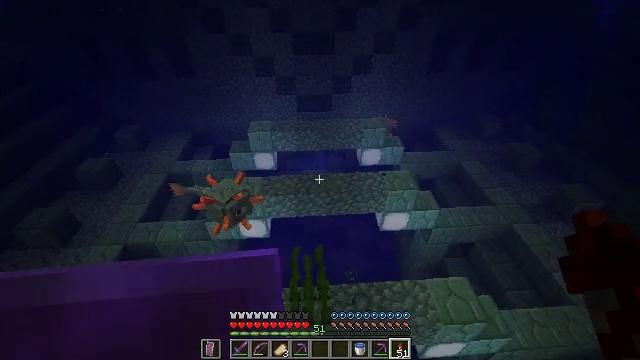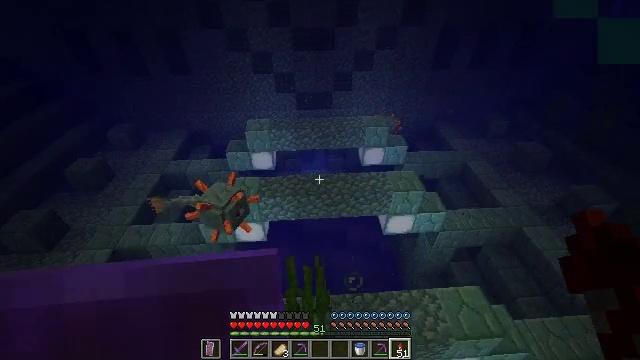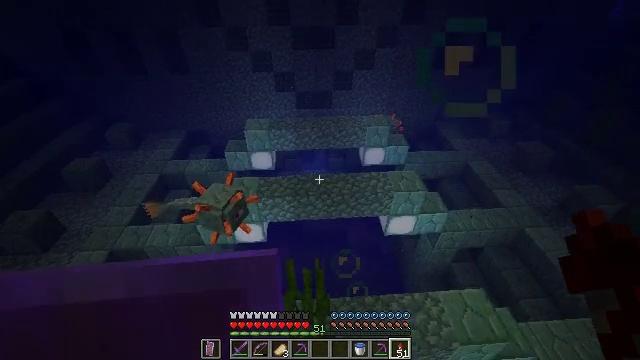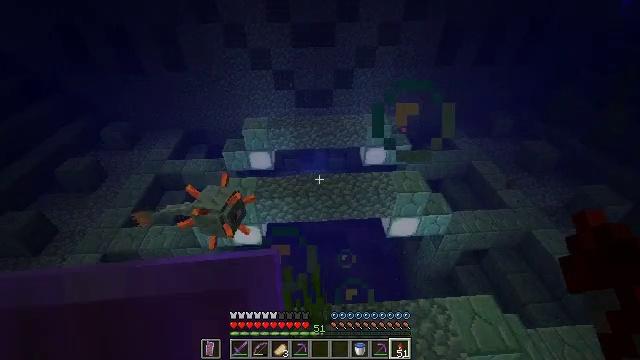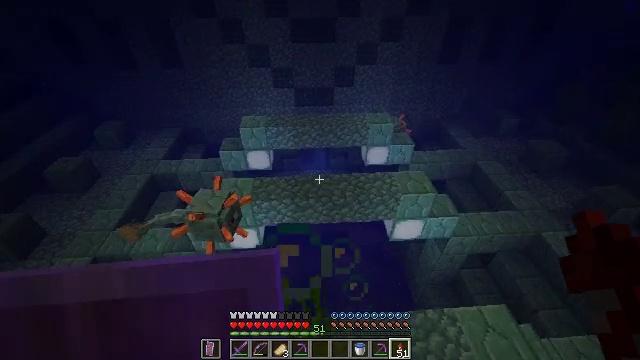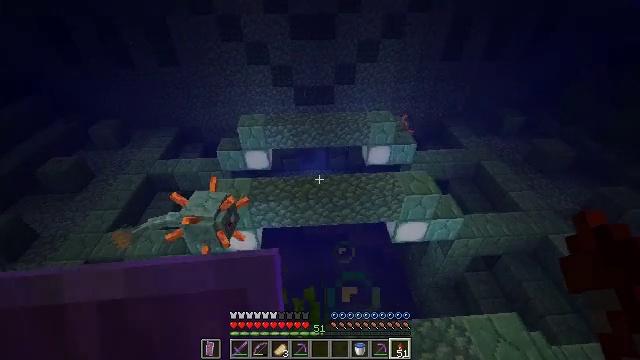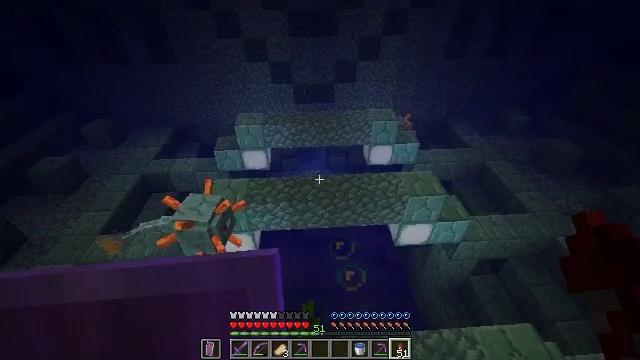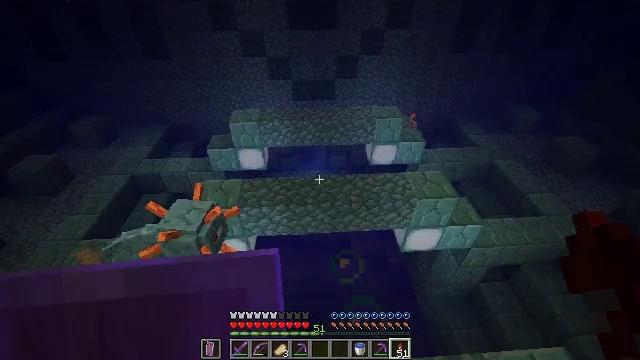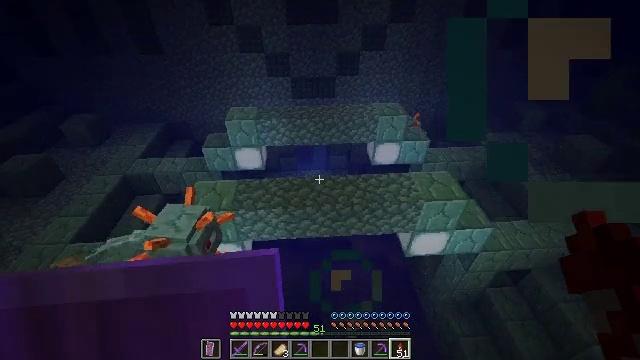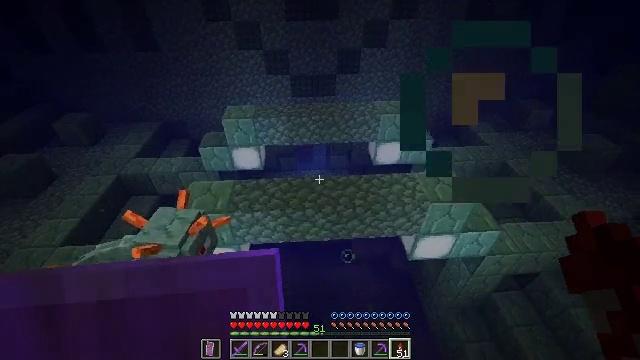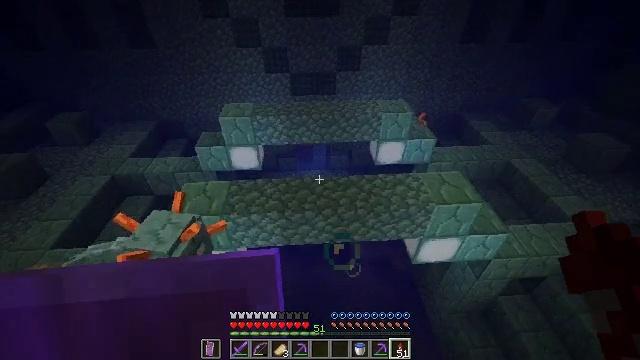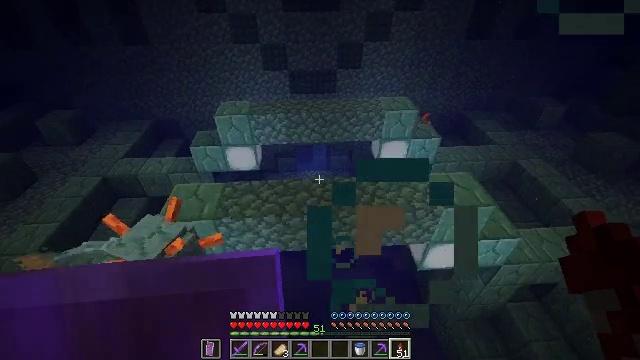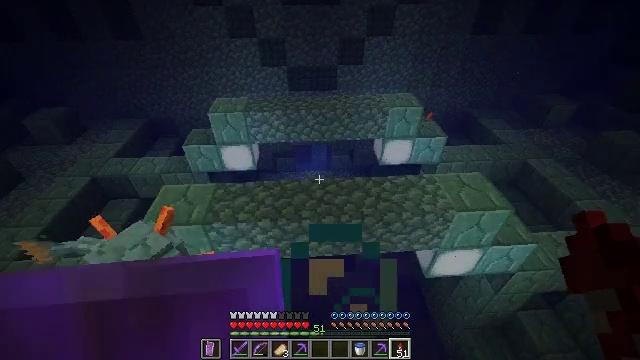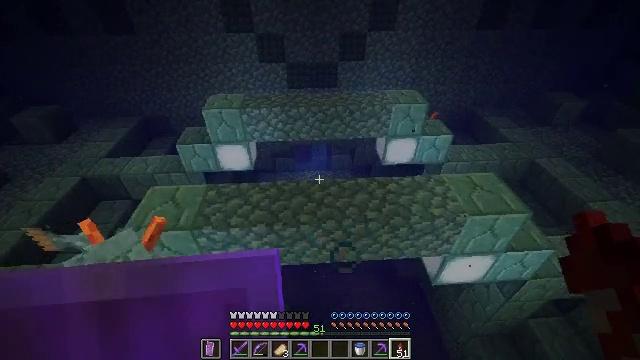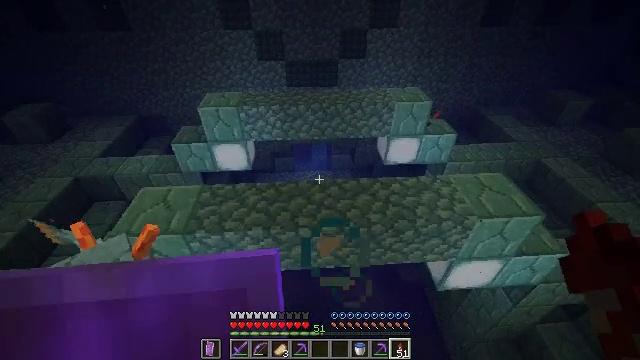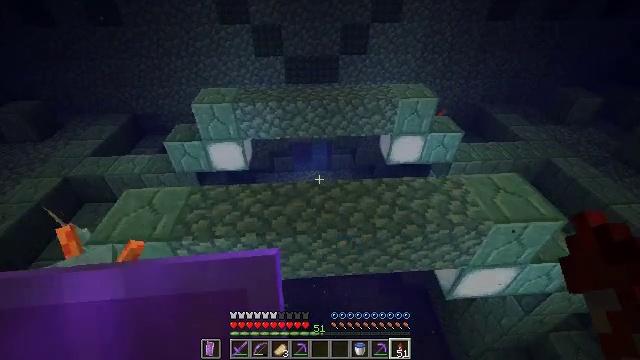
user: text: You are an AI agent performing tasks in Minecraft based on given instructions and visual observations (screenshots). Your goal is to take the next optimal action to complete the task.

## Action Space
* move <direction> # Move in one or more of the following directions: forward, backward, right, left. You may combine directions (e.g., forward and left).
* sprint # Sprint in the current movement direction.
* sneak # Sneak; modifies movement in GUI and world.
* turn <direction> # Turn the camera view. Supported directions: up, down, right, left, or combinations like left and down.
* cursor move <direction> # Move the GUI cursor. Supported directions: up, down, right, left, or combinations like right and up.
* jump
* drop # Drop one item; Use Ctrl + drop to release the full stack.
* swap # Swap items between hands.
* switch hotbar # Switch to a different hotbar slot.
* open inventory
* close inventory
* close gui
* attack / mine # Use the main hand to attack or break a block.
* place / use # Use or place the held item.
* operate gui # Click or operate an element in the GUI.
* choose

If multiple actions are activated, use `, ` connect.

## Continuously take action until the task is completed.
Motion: motion action
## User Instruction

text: craft item sponge
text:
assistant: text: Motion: move forward, sprint
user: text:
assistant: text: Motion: move forward, sprint
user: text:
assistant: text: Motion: move forward, sprint
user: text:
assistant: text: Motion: move forward, sprint
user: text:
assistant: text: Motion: move forward, sprint
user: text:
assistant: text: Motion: move forward, sprint
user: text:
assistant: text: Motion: move forward, sprint
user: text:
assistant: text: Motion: move forward, sprint
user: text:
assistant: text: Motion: move forward, sprint
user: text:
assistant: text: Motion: move forward, sprint
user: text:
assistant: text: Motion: move forward, sprint
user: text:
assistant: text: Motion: move forward, sprint
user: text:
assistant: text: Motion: move forward, sprint
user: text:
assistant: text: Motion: move forward, sprint
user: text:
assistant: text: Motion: move forward, sprint
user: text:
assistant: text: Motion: move forward, sprint, turn up
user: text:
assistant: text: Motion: move forward, sprint, turn up
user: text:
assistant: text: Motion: move forward, sprint
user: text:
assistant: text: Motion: move forward, sprint
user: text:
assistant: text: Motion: move forward, sprint
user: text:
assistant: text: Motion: move forward, sprint
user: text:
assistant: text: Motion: move forward, sprint
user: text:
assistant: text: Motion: move forward, sprint
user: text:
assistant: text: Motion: move forward, sprint
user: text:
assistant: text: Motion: move forward, sprint
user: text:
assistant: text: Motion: move forward, sprint
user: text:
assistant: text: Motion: move forward, sprint
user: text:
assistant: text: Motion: move forward, sprint
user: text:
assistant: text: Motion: move forward, sprint
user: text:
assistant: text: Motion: move forward, sprint